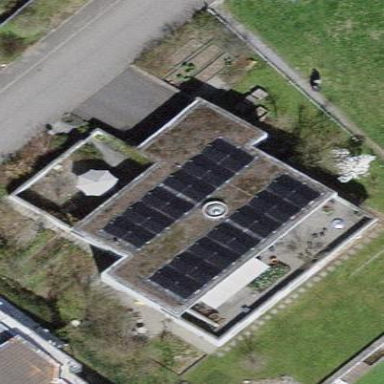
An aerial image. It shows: Solar power generator.